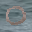
Label: 0